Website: macys
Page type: billing-address
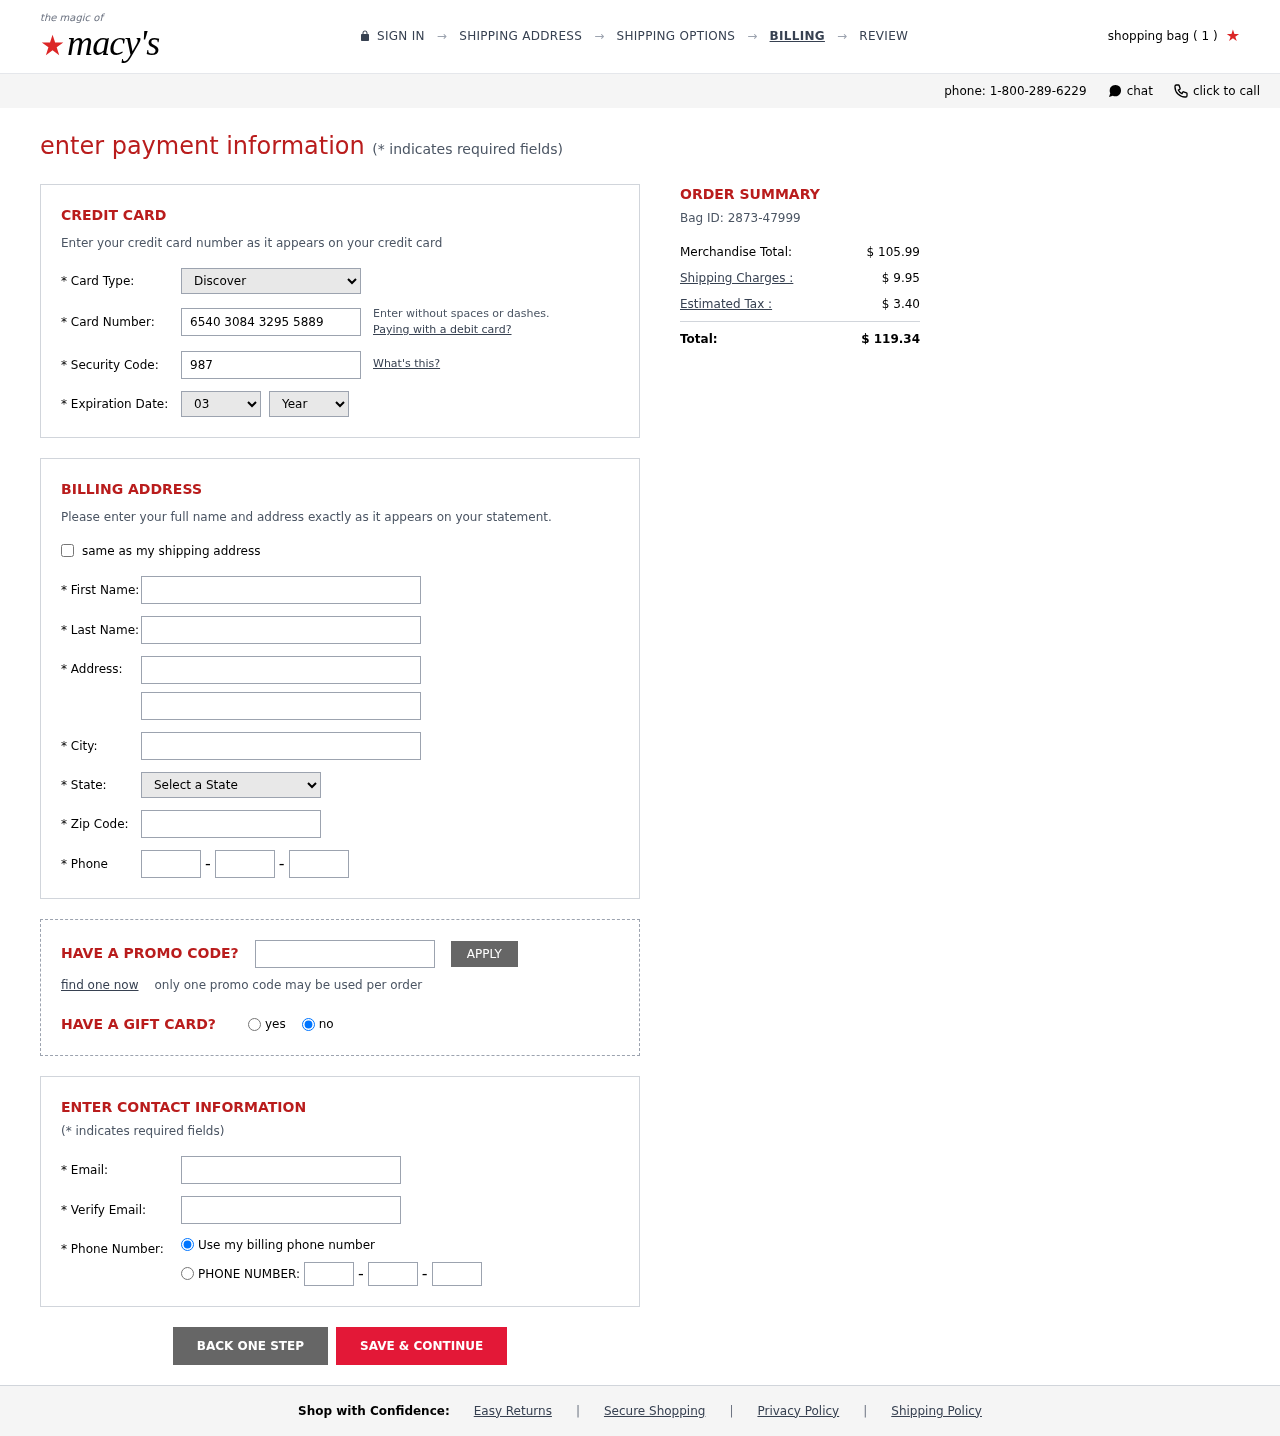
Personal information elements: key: PII_CARD_CVV
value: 987
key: PII_CARD_EXPIRY_MONTH
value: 03
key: PII_CARD_EXPIRY_YEAR
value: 27
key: PII_CARD_NUMBER
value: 6540 3084 3295 5889
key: PII_CARD_TYPE
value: Discover
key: PII_CITY
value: North Thomasmouth
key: PII_EMAIL
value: heather.harris@hotmail.com
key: PII_FIRSTNAME
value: Heather
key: PII_LASTNAME
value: Harris
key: PII_PHONE_AREA
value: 862
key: PII_PHONE_PREFIX
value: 649
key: PII_PHONE_SUFFIX
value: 0049
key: PII_POSTCODE
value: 43969
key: PII_STATE_ABBR
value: WI
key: PII_STREET
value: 5029 Stephens Lakes
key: PII_STREET2
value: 1494 Henderson Prairie Apt. 500
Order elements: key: ORDER_NUM_ITEMS
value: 1
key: ORDER_ID
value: Bag ID: 2873-47999
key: ORDER_SUBTOTAL
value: $ 105.99
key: ORDER_SHIPPING_COST
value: $ 9.95
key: ORDER_TAX
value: $ 3.40
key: ORDER_TOTAL
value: $ 119.34